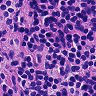
Metastatic tissue present: no